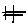
Label: zigzag